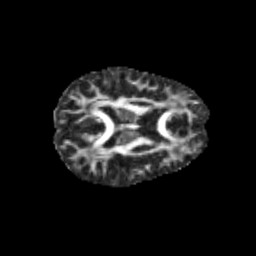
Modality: FA
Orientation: axial
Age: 11
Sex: female
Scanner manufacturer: siemens
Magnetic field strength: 3 T
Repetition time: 3.8 s
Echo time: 0.07 s